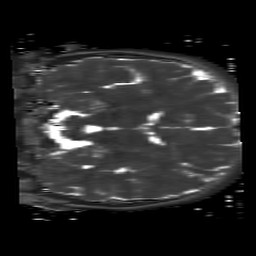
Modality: T2map
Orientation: coronal
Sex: male
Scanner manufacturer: siemens
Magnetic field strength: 3 T
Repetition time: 4 s